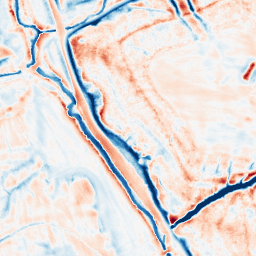
Category: edge_preserving
Decomposition family: bilateral
Decomposition parameters: d: 21
sigma_color: 25
sigma_space: 50
Upsampling method: edge_directed
Upsampling parameters: scale: 2
Upsampling scale: 2